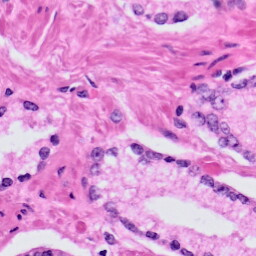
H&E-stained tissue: Prostate